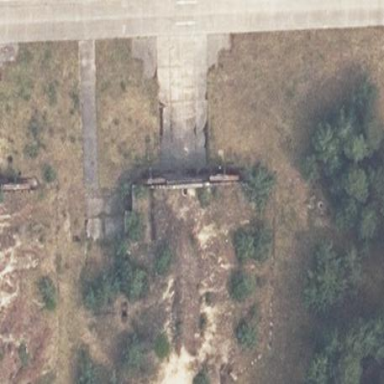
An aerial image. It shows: Military bunker that serves as hardened aircraft shelter.